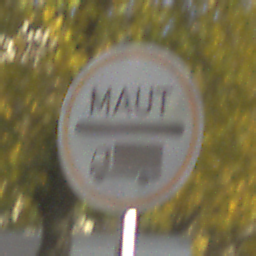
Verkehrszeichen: Mautpflicht
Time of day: SunriseSunset
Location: Outdoor (Urban)
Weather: PartlyCloudy
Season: Autumn
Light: Natural